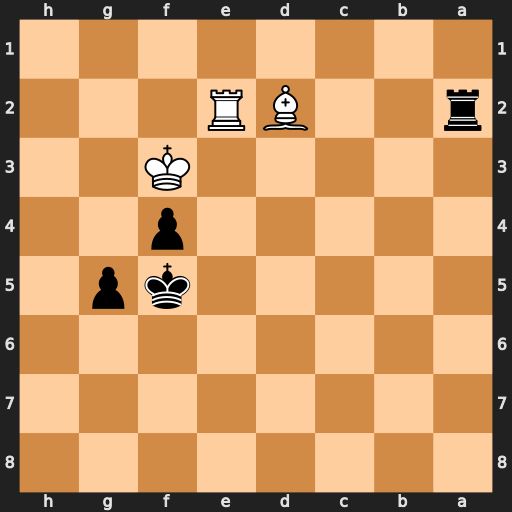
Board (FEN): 8/8/8/5kp1/5p2/5K2/r2BR3/8
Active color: b
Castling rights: -
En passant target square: -
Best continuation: g4+ Kf2 f3 Re1 Rxd2+